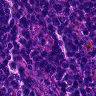
Metastatic tissue present: no